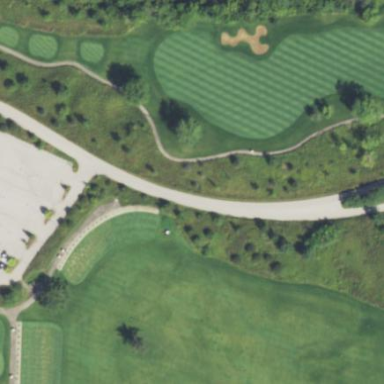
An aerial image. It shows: Rough grassy area used for golf.